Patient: sex M, age 37
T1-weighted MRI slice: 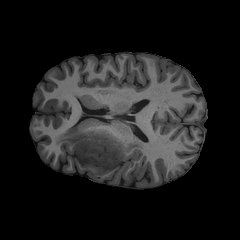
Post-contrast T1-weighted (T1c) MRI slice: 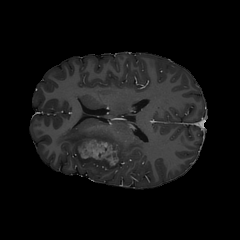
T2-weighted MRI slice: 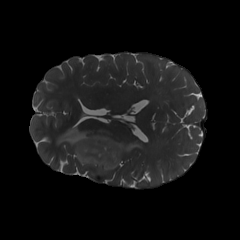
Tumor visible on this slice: yes
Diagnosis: Astrocytoma, IDH-mutant
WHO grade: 4